Question: I think the question is clear enough. I want to make a hidden Markov model in Python and draw a vizualization model of it. So, it's something like this picture:

Is there any module to do that? I've googled it and found nothing.
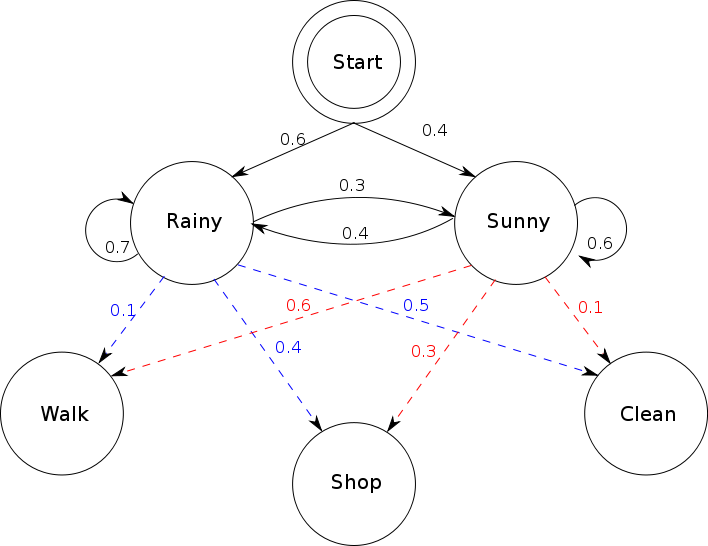
Answer: Though I've never worked with Hidden Markov Models, when I need to visualize a graph (directed, with labels, colors, etc.), I use <URL>. Gephi recognizes some of the '<data>' sub-elements as positions, colors, and labels for nodes and edges.